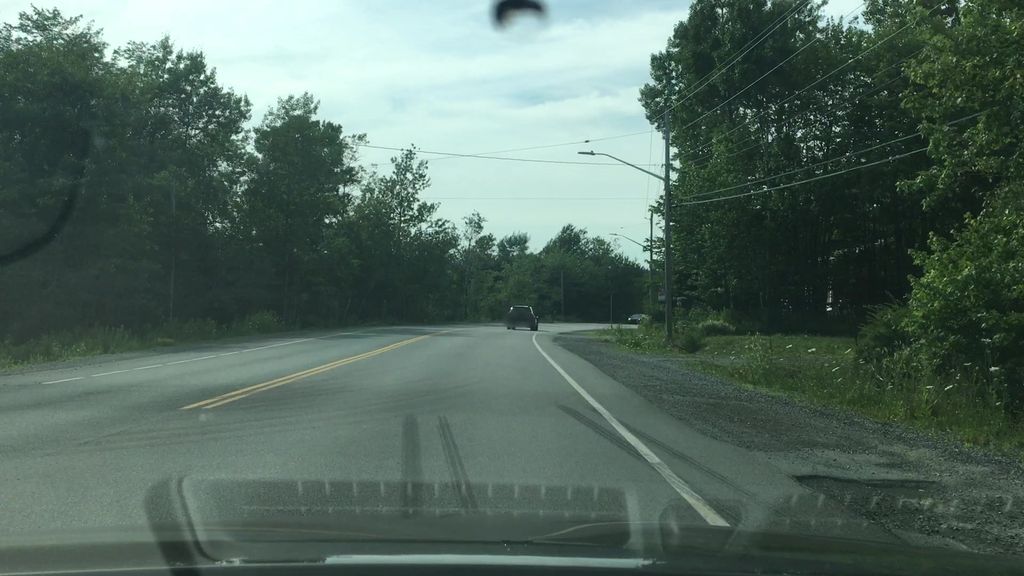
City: halifax